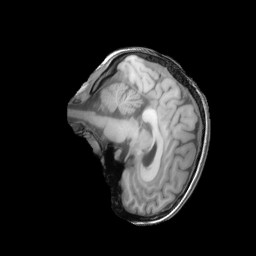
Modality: T1w
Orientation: sagittal
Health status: ill
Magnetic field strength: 3 T